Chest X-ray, PA view. Patient: 32 years old, sex M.
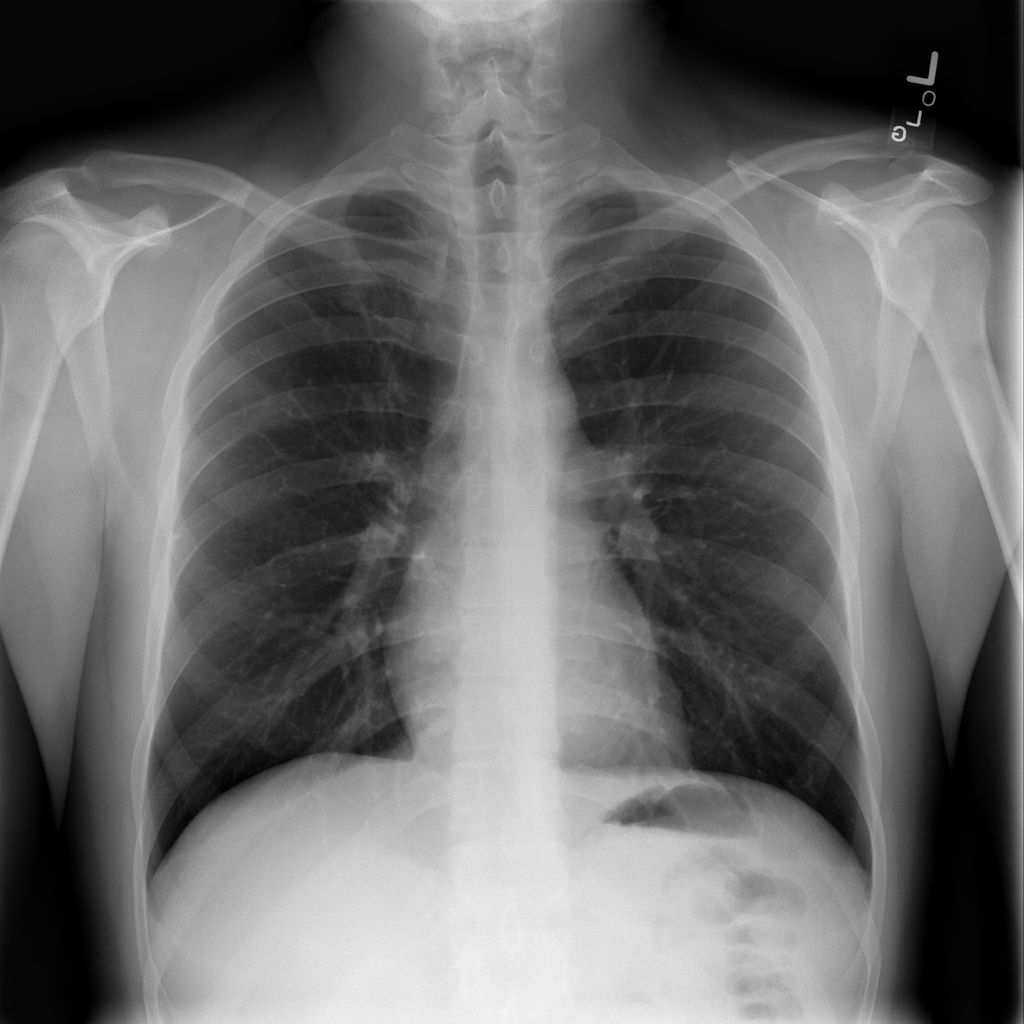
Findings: No Finding